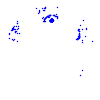
Particle: pion